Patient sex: F
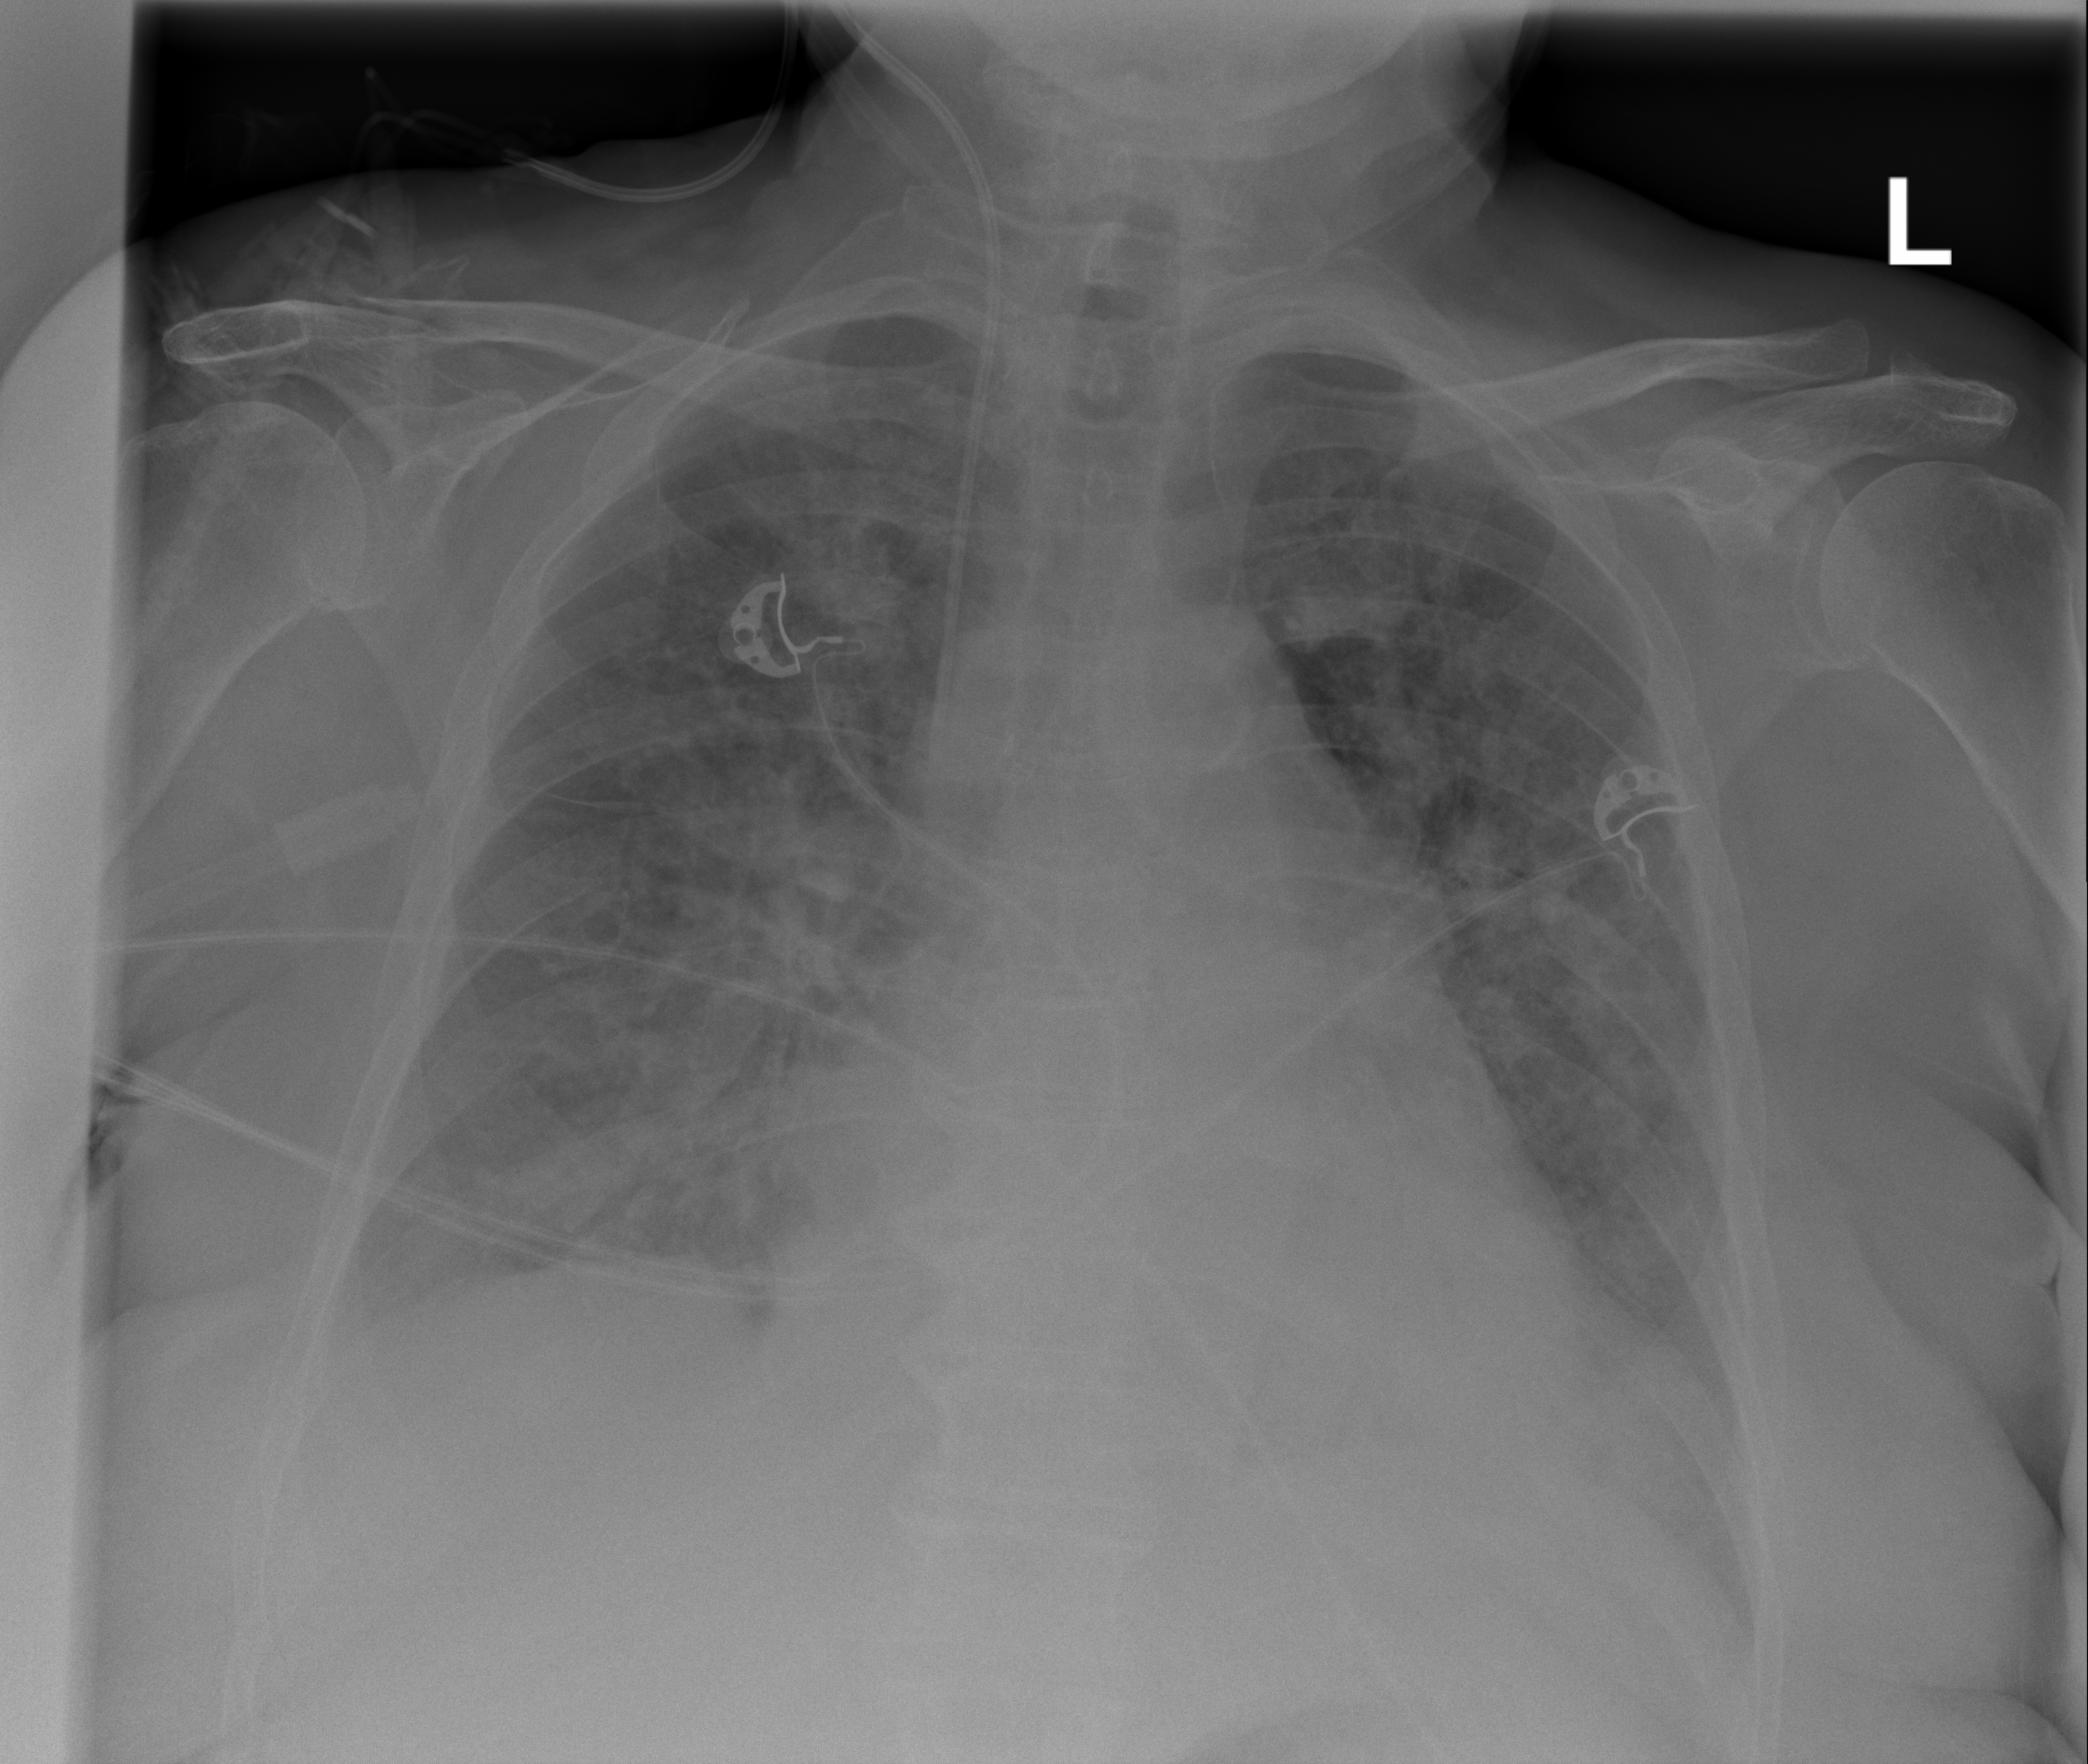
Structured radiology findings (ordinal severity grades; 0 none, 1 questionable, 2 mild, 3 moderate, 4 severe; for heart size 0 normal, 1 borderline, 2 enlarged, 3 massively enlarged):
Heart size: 2
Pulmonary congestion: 2
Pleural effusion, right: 2
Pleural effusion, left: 2
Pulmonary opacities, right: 3
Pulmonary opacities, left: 3
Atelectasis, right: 2
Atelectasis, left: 2